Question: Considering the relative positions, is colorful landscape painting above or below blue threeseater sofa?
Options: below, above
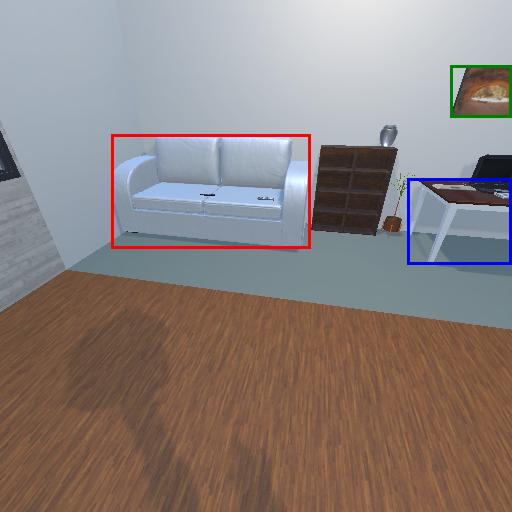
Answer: below